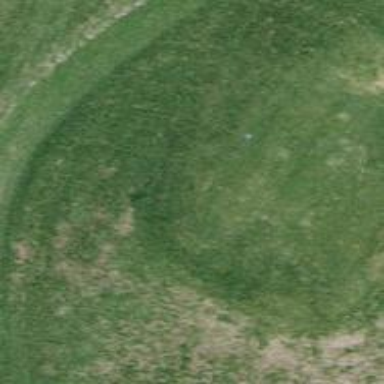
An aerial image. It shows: Grassy area designated as golf tee.